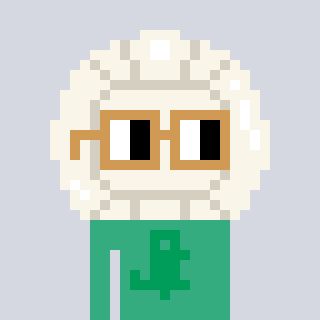
a pixel art character with square brown glasses, a volleyball-shaped head and a teal-colored body on a cool background